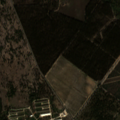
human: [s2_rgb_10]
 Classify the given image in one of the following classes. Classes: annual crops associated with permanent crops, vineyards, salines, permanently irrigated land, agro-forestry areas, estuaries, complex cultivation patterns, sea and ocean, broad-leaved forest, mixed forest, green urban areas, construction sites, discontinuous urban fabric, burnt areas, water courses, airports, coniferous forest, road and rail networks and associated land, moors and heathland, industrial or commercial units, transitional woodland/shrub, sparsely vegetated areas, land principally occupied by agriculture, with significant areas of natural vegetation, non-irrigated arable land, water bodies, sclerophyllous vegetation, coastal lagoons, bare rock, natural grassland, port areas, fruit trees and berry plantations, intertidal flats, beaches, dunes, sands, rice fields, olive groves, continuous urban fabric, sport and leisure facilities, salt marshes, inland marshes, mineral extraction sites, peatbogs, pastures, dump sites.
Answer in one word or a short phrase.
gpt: industrial or commercial units, agro-forestry areas, broad-leaved forest, mixed forest, transitional woodland/shrub